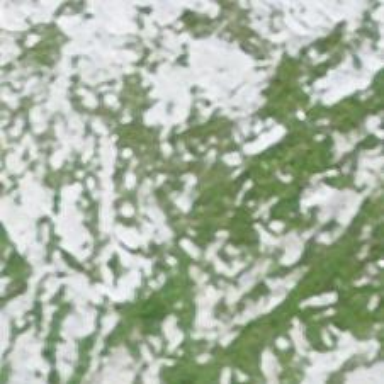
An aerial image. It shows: Natural cliff.